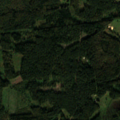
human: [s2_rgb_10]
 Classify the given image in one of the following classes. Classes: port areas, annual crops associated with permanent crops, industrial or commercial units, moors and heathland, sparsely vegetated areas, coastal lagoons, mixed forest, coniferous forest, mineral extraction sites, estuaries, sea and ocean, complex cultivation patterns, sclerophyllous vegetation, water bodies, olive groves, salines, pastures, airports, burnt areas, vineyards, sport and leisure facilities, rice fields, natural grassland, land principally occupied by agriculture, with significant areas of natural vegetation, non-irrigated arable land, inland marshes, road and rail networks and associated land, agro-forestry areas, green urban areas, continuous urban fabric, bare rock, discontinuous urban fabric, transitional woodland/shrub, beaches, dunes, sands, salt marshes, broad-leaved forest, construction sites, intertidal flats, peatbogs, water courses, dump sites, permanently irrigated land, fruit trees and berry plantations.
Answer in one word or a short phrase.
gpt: land principally occupied by agriculture, with significant areas of natural vegetation, broad-leaved forest, coniferous forest, mixed forest, transitional woodland/shrub